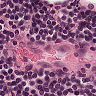
Metastatic tissue present: no